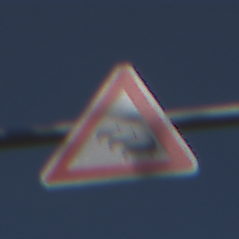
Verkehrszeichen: Stau
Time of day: MorningAfternoon
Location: Outdoor (Nature)
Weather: PartlyCloudy
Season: NotSpecified
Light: Natural